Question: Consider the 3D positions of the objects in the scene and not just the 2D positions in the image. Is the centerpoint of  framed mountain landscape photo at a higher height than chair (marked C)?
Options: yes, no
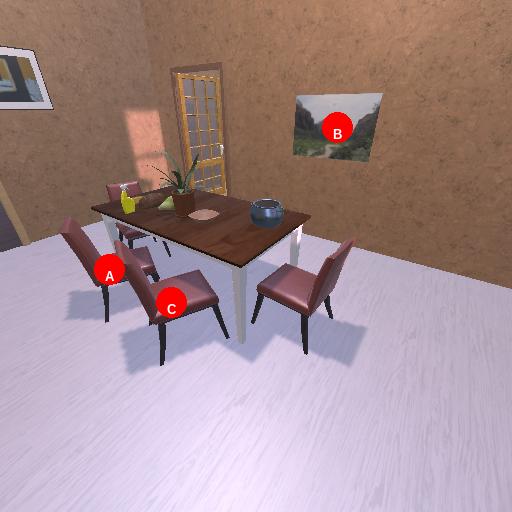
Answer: yes